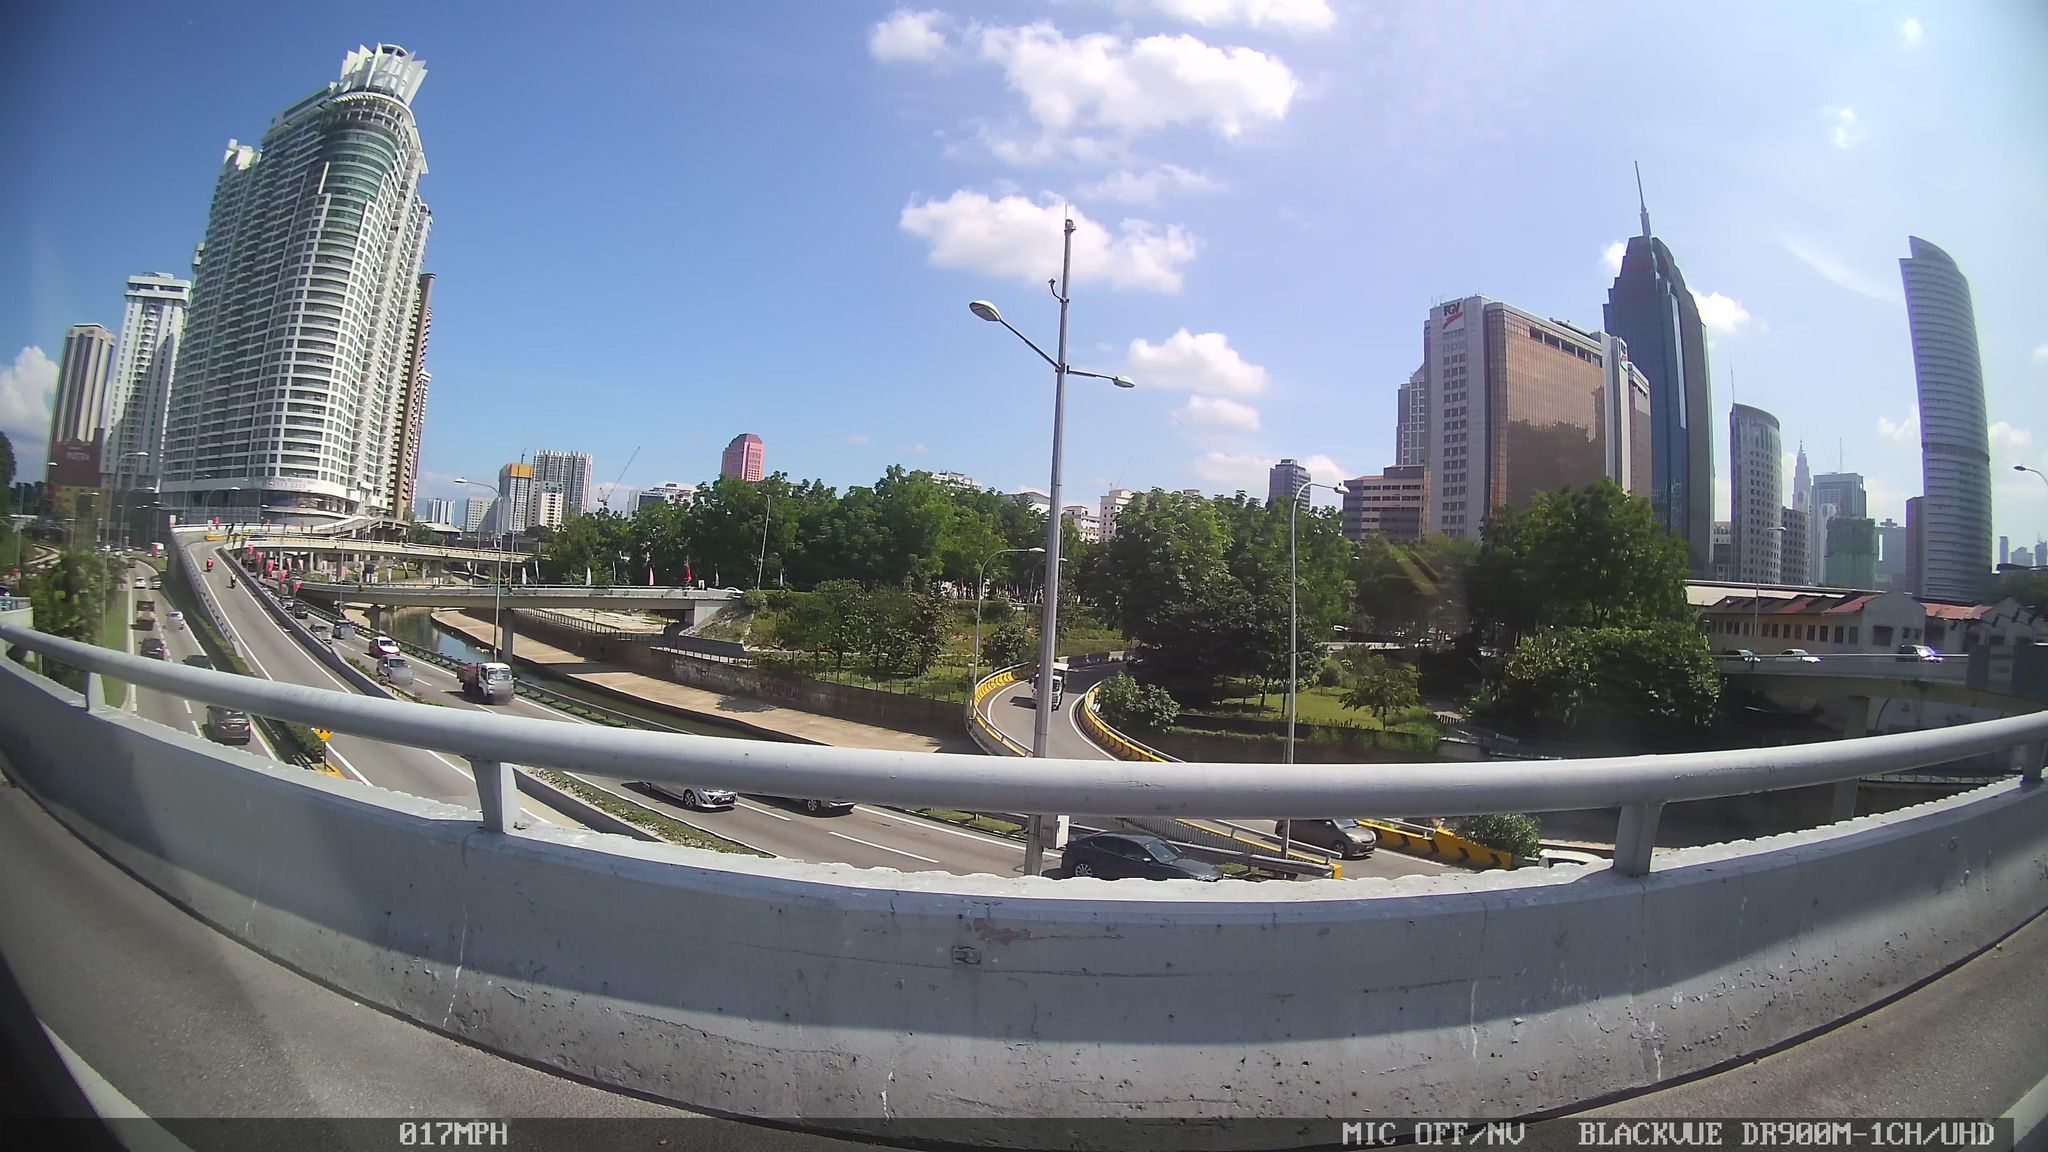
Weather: clear
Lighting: day
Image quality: good
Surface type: driving surface
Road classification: trunk_link
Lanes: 1
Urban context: urban centre
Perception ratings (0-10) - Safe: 1.58, Lively: 5.55, Beautiful: 2.53, Boring: 3.17, Depressing: 6.37, Wealthy: 3.18